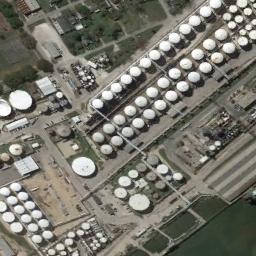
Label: storage_tank